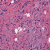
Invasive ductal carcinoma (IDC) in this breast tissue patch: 1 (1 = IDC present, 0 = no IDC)